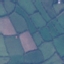
Land use / land cover class: Pasture